Question: I'm trying to program a little game for Android, and when I draw the bitmap and animate it using Sprites, I can see a trail in the image! (it's a PNG image).
I know it is not a problem of the sprites, because I used a static image moving along the X axis and I could still see the trail

This is the code I used to load the image:
'''
bmp = BitmapFactory.decodeResource(getResources(), R.drawable.image);
'''
How can I eliminate it so I can only see one of the sprites every time?
Thank you very much in advance!
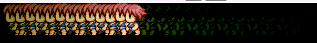
Answer: It looks like you need to clear the background before each time you draw your sprite. Calling <URL> on your Canvas should do it, something like
'''
Canvas c = null;
try {
c = surfaceHolder.lockCanvas(null);
synchronized(surfaceHolder) {
c.drawColor(Color.BLACK);
c.draw(bmp, posX, posY, null);
}
} finally {
if(c != null)
surfaceHolder.unlockCanvasAndPost(c);
}
'''